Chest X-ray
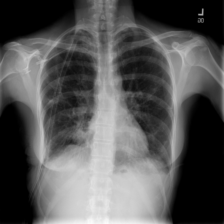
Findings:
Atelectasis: negative
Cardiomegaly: negative
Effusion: negative
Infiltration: negative
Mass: negative
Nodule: positive
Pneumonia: negative
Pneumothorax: negative
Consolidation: negative
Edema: negative
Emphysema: negative
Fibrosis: negative
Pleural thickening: negative
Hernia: negative